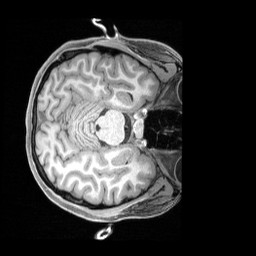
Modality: T1w
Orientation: axial
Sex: female
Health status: ill
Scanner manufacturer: siemens
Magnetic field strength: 3 T
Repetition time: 2.4 s
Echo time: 0.00201 s